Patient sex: M
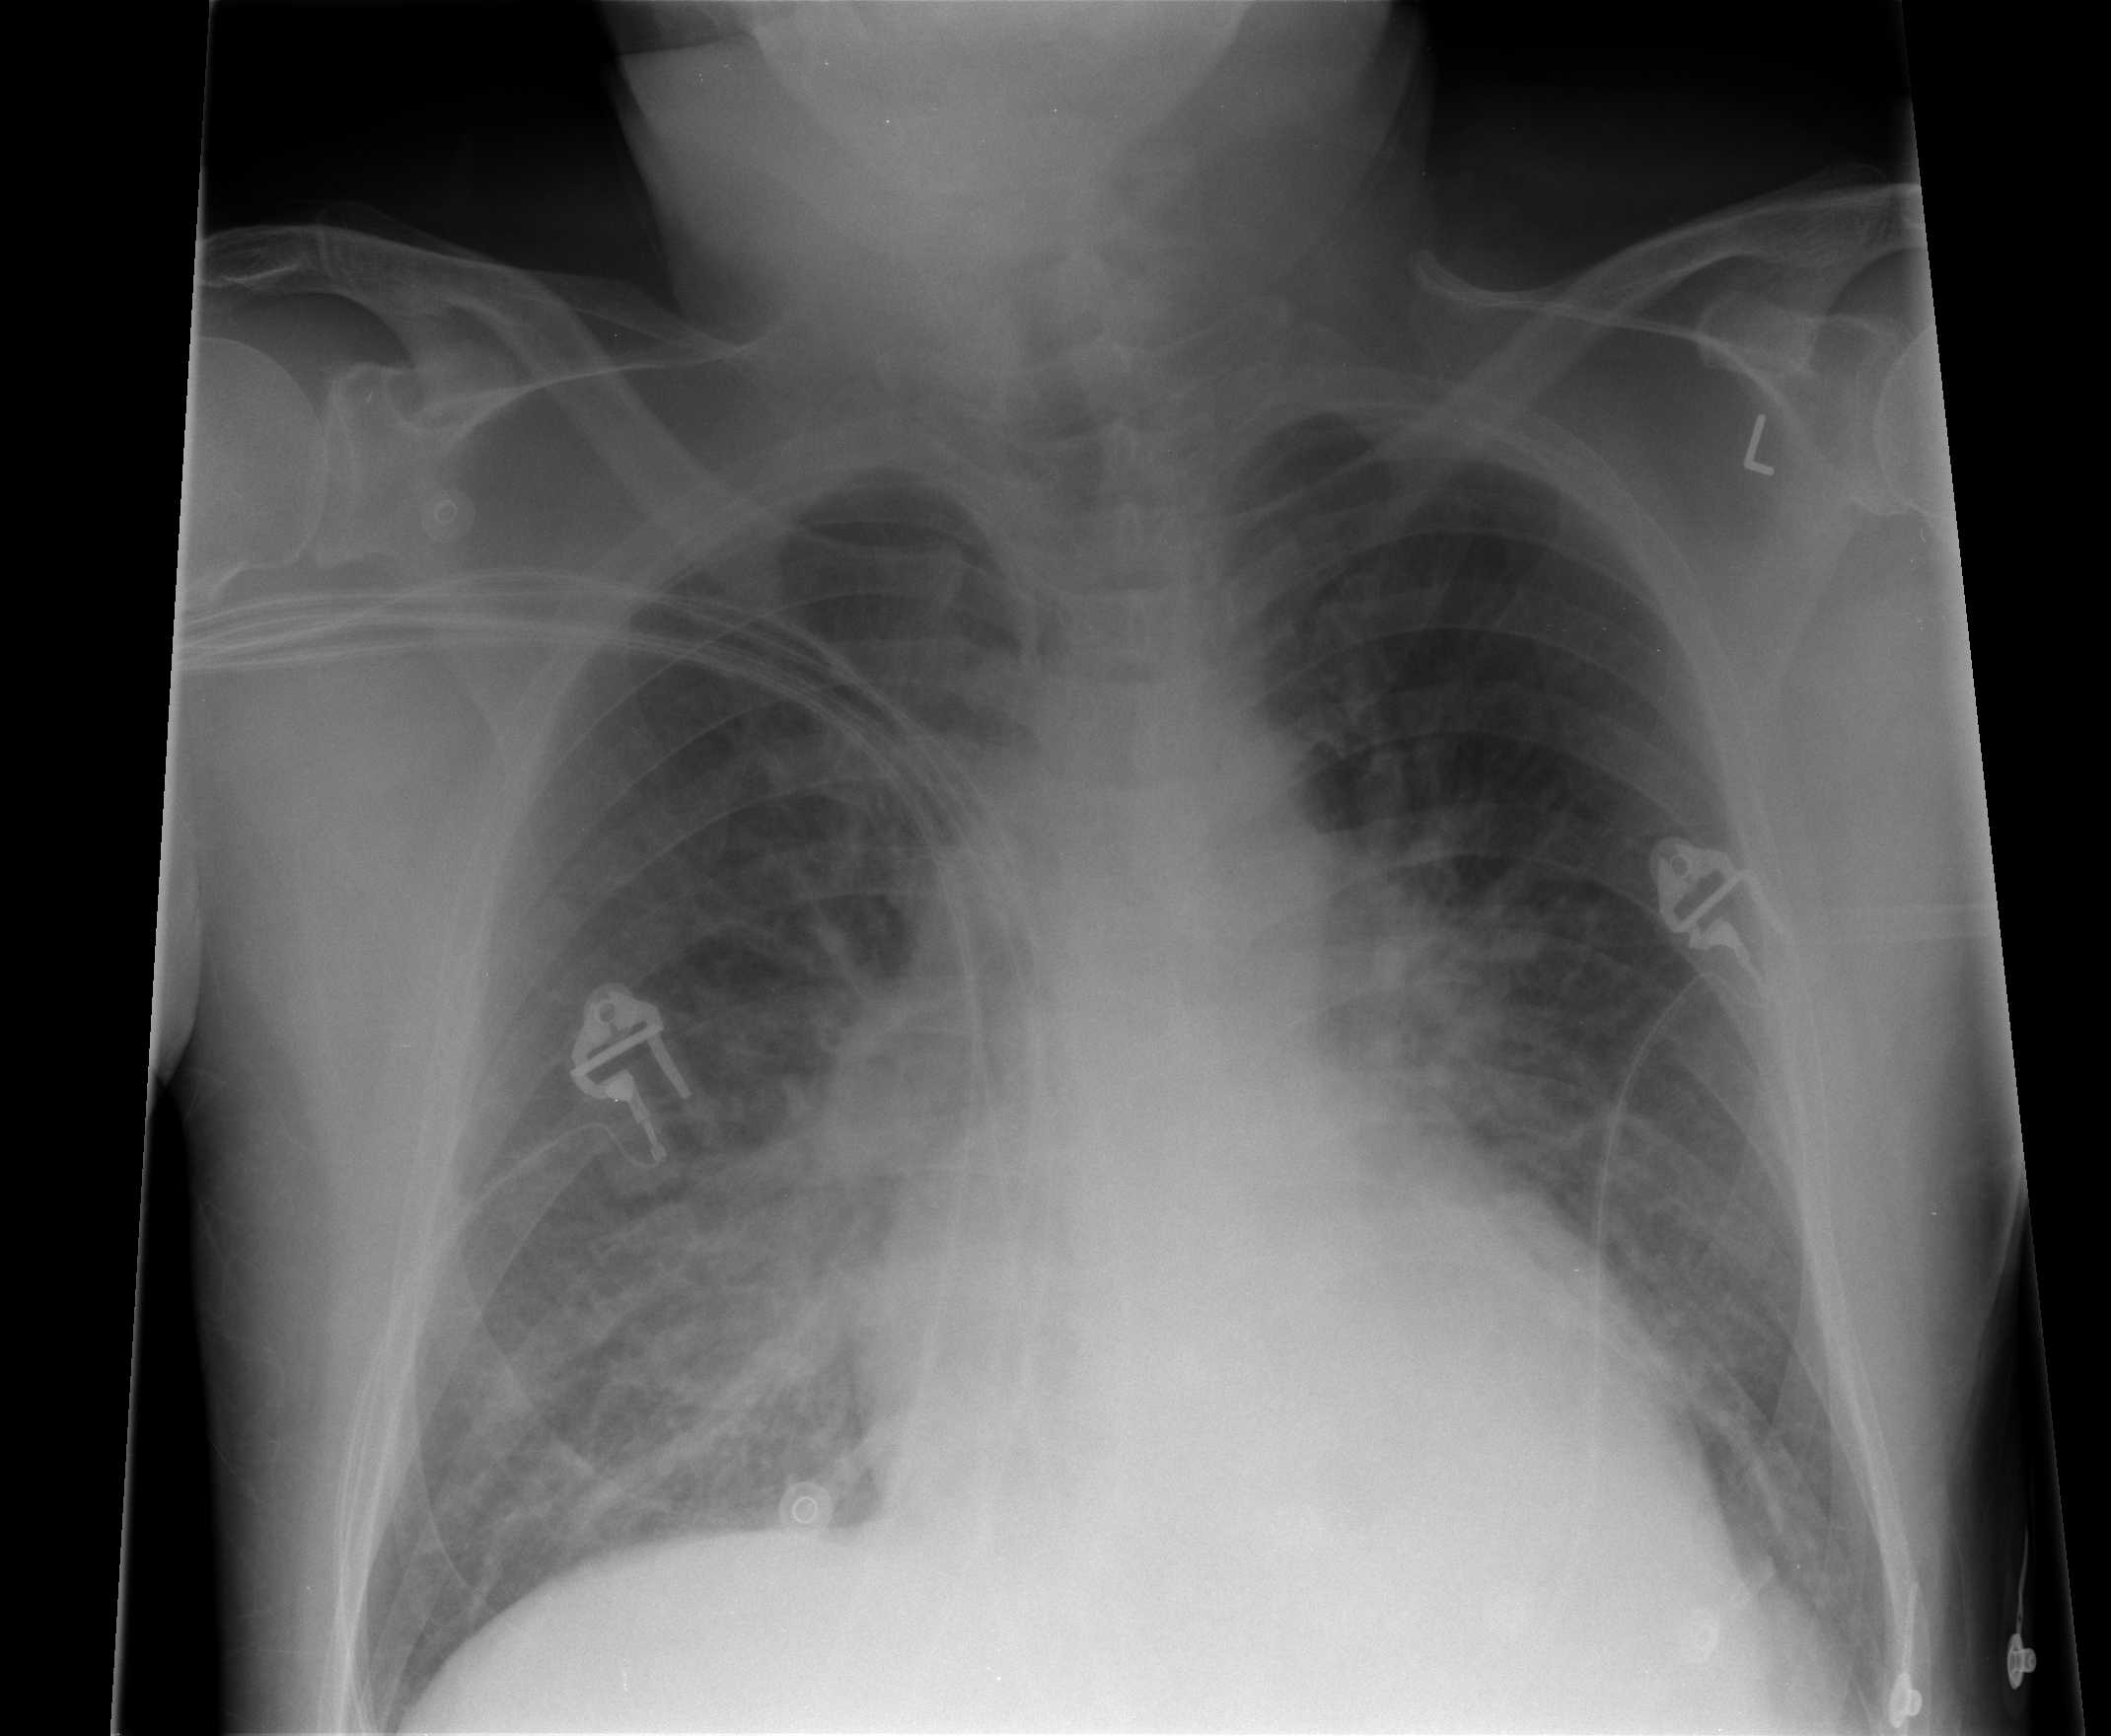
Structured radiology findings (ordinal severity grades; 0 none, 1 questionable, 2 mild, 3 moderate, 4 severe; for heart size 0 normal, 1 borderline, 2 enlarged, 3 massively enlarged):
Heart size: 1
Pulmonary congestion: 2
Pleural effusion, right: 0
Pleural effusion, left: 1
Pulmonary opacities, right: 1
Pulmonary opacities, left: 1
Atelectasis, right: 1
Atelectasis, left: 2